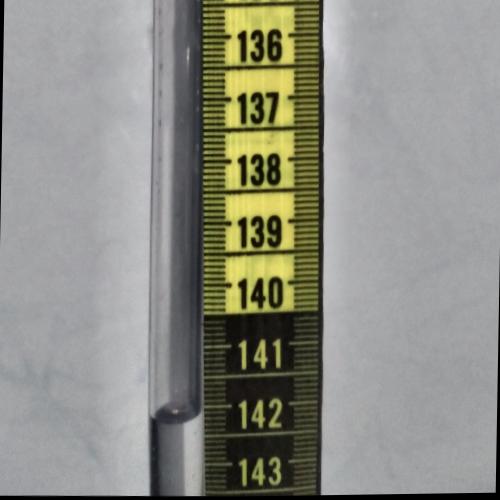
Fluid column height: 142.1 cm